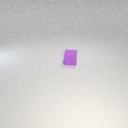
small purple rubber cube